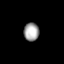
Tissue: lung
Cell type: Epithelial cells
Senescence score: 0.8295
Nuclear area (px): 269
Mean DAPI intensity: 164.271